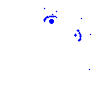
Particle: electron